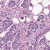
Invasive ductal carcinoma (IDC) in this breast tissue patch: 1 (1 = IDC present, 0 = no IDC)